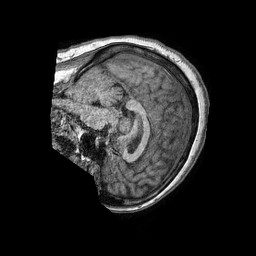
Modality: T1w
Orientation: sagittal
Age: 52
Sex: female
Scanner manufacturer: philips
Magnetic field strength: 1.5 T
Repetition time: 0.00757 s
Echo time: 0.003482 s